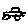
Label: car